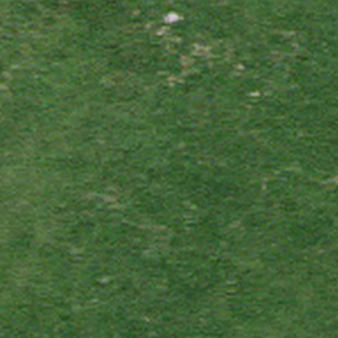
Label: other